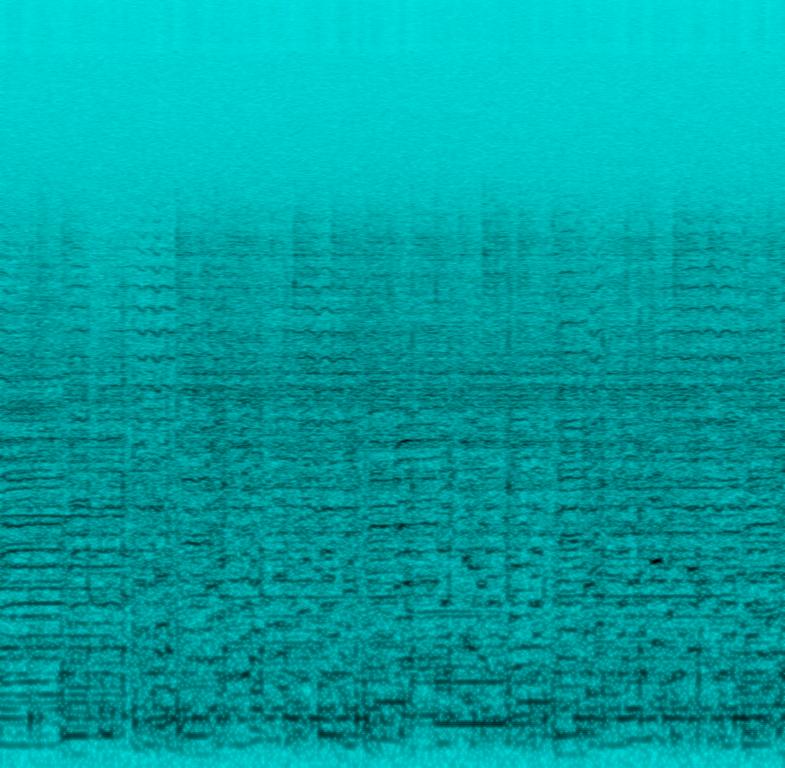
The low quality recording features a jazz orchestra live performance and it consists of synchronized brass melody played over energetic drums and groovy bass. The recording is vintage and therefore a bit noisy and in mono, but also passionate and upbeat. Sounds like something you would hear in old movies.